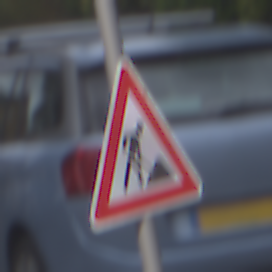
Verkehrszeichen: Arbeitsstelle
Umgebung: Outdoor, Urban
Tageszeit: MorningAfternoon
Wetter: Overcast
Licht: Natural
Jahreszeit: NotSpecified
Kontrast: LowContrast